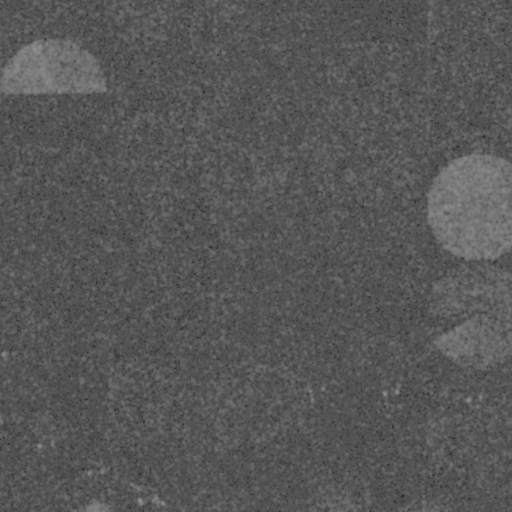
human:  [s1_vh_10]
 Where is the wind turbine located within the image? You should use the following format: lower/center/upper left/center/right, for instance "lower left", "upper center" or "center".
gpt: The wind turbine is located in the lower of the image.
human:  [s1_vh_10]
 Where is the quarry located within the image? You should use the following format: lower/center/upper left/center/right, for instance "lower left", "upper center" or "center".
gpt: There is no quarry in the image.

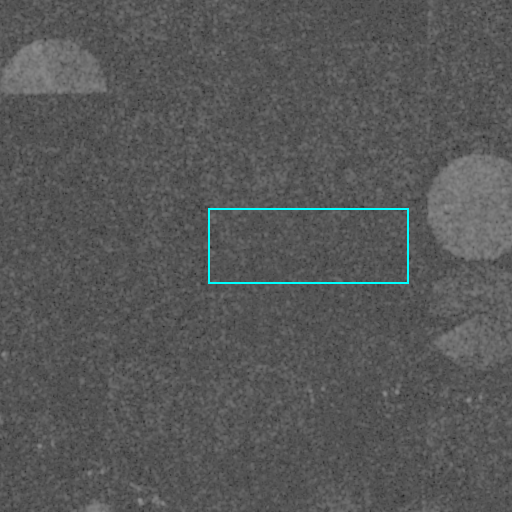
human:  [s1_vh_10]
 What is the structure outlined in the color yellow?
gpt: There is no yellow outline.
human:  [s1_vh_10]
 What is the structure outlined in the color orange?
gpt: There is no structure outlined in orange.